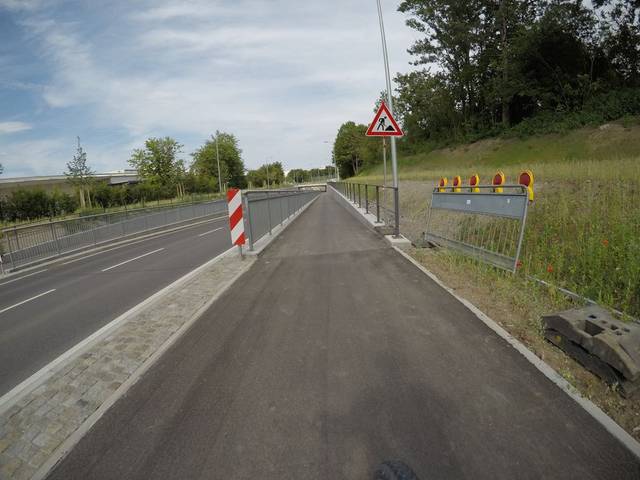
Region: Germany
Coordinates: 48.68, 8.994